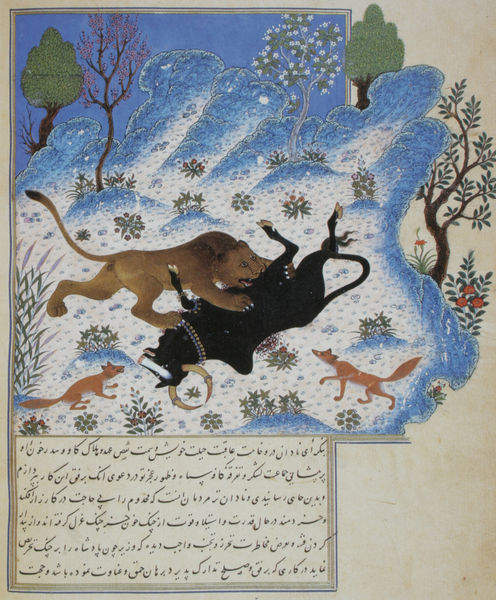
Titel: "Der Löwe attackiert den Bullen Shanzaba" - Seite aus einer Abschrift von "Kalila wa Dimna" von Nizamuddin Abu'l-Ma'ali Nasrullah
Künstler: Shamsuddin Baysunghuri
Standort: Istanbul
Institution: Topkapi Sarayi Bibliothek
Schlagwörter: angriff, baum, blau, blätter, himmel, kampf, laub, wasser, weiß, wolf, bäume, grün, landschaft, ocker, äste, blumen, braun, schwarz, zeichnung, blüten, hund, hunde, schnee, tier, tiere, wiese, wolke, beige, malerei, geschichte, rahmen, tod, tot, natur, stamm, strauch, zweige, büsche, sträucher, futter, blatt, pflanzen, wald, fell, hellblau, hufe, schwanz, schrift, sommer, papier, halsband, berge, kette, grafik, graphik, kuh, rind, naiv, winter, wild, könig, tafel, inschrift, floral, pfoten, schriftzeichen, halskette, steppe, frühling, blühen, buch, orient, orientalisch, asien, seite, illustration, streit, text, krallen, jagd, buchseite, textfeld, karte, arabisch, zähne, fuchs, sterben, fressen, fabel, märchen, löwe, töten, hörner, ochse, stier, bär, schlagen, ziegenbock, ziege, arabien, persien, tatzen, beissen, biss, handschrift, jagen, reissen, schriftfeld, raubtiere, tieger, tiger, füchse, löwin, erzählung, beobachtung, buchillustration, antilope, buchmalerei, jahreszeiten, persisch, eichhörnchen, fantastisch, schneee, löew, jad, verbissen, frisst, fucs, mandelbaum, +kuh, beisen